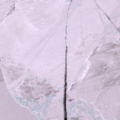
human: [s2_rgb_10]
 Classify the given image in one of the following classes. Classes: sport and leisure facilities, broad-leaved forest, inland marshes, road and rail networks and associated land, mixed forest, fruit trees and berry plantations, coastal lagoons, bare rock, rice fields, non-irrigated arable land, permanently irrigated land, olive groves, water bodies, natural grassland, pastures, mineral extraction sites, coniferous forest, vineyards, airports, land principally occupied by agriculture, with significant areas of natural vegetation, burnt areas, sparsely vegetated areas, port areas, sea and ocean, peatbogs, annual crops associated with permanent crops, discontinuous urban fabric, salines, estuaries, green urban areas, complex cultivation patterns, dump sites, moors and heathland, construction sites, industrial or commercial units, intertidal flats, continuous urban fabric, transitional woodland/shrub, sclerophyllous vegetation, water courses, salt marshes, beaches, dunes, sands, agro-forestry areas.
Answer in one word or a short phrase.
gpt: sea and ocean